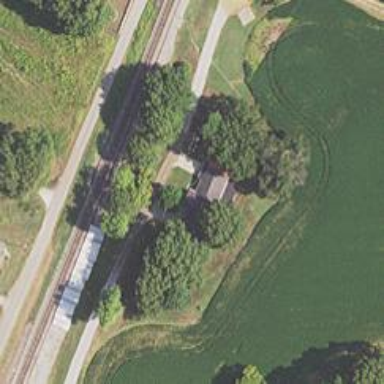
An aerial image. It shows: Railway service station.